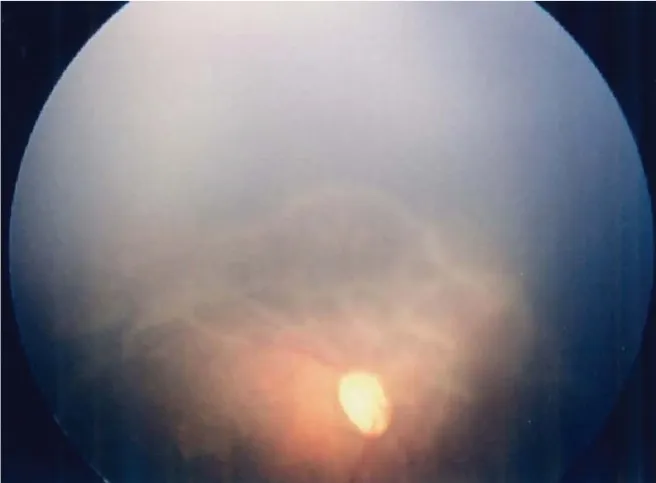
Fundus image of the right eye at 57 days after birth. Note the wide avascular retina with markedly progressed tractional changes.
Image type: ophthalmic_imaging (fundus_photograph)